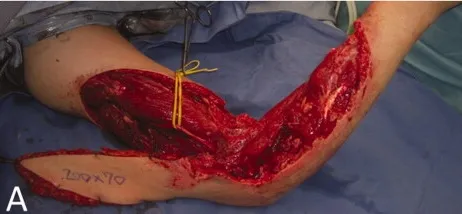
Intraoperative photographs of the patient in Case 2. (A) A 20 x 7 cm reverse lateral upper arm flap was designed.
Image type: medical_photograph (other_medical_photograph)